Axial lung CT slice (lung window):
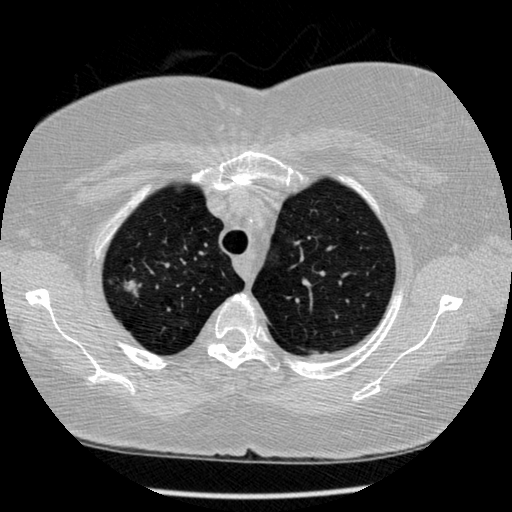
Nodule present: yes
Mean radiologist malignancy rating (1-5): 4.5